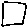
Label: square